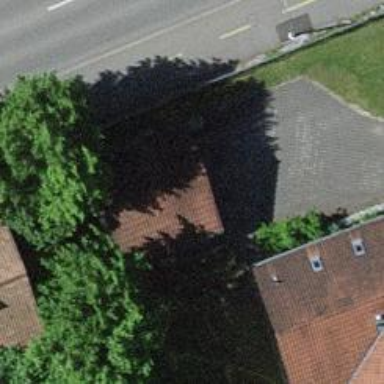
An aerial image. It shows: Garage building.